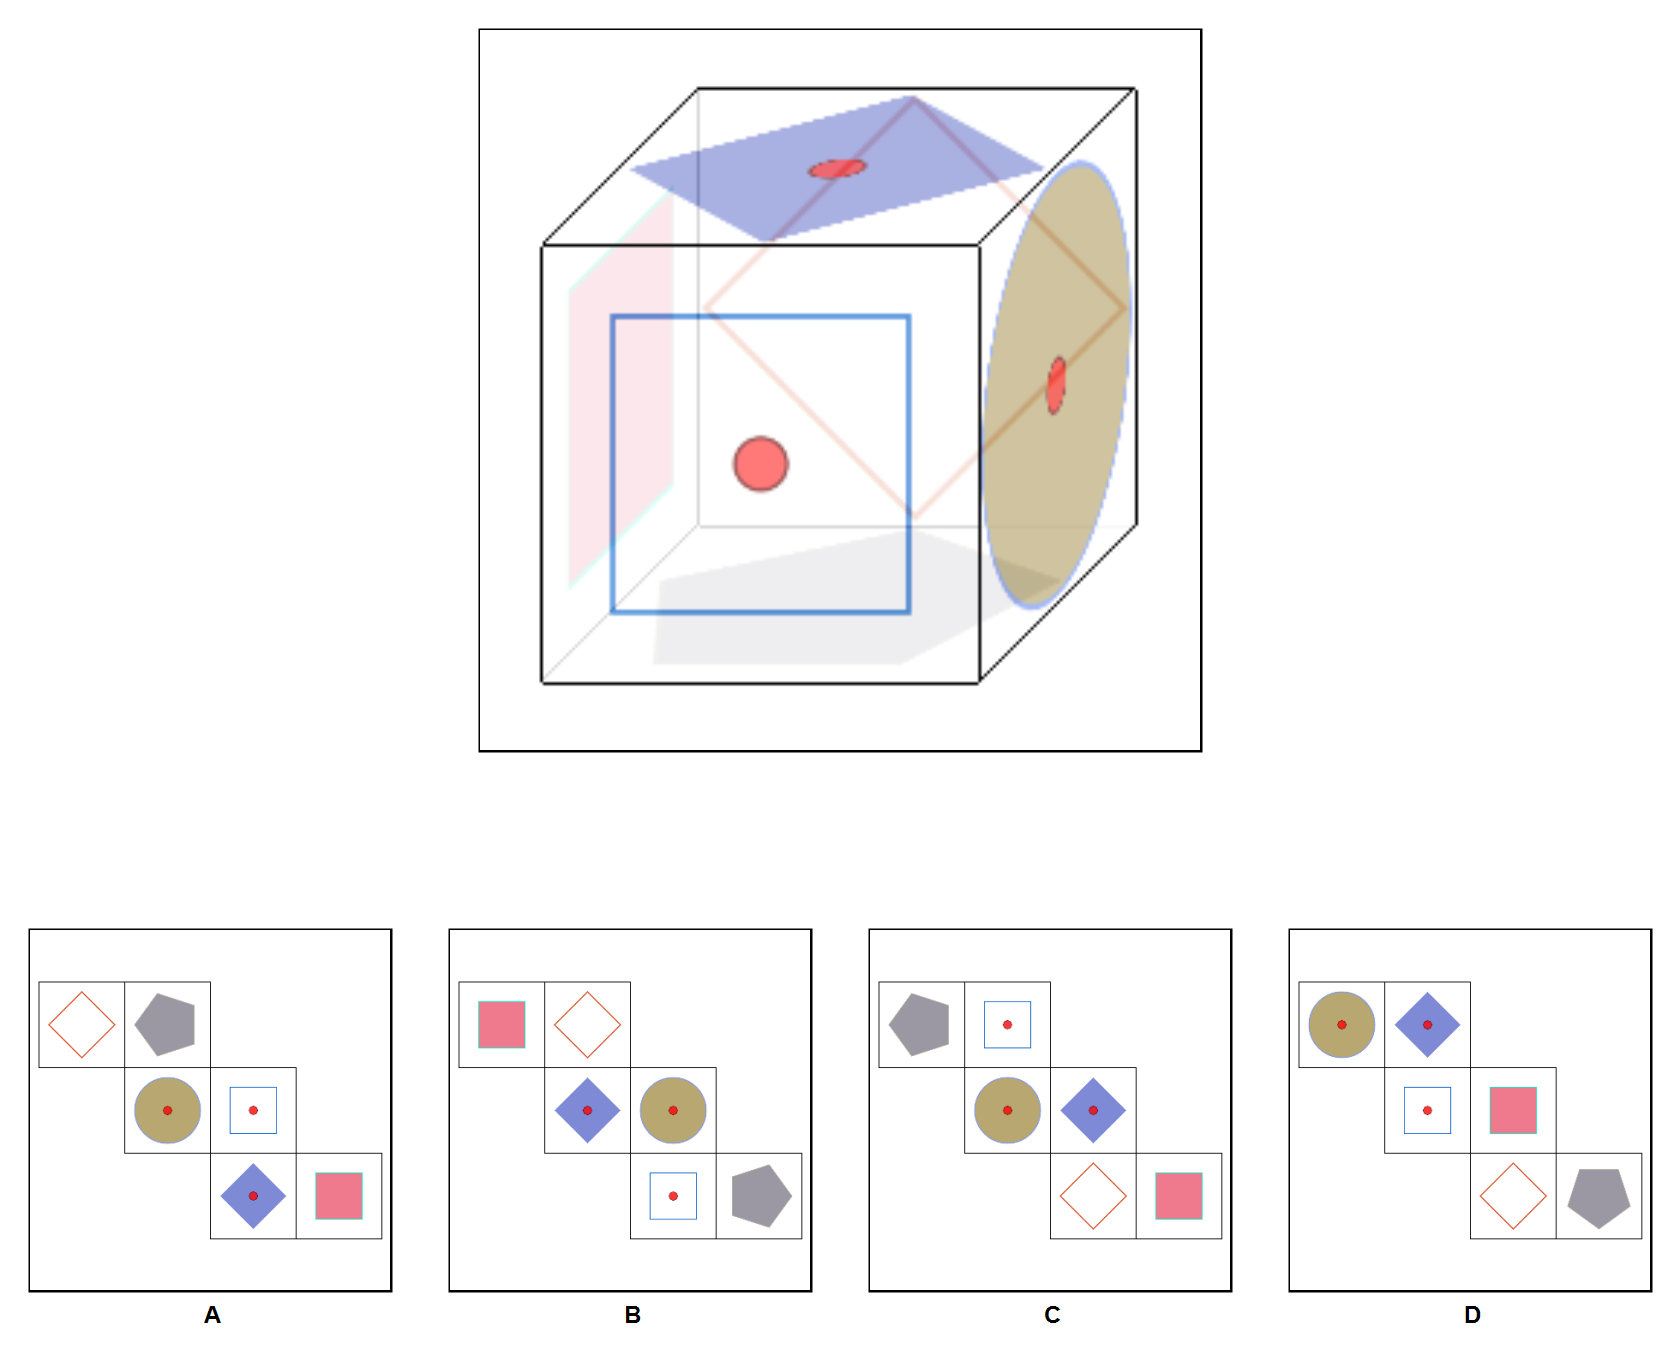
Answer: D